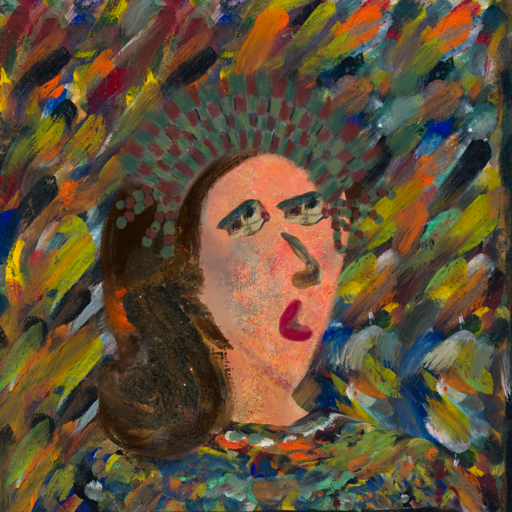
Background: An_Impression, Head And Neck Side: Irani, Face Side: Pipe, Bust: An_Impression, Hair Side: Gypsy_Queen, Head Accessory: After_Raid_Crown, Second Necklace: Blank, Necklace: Blank, Baby: Blank